Field crop: tomato
Growth stage: 1
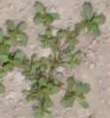
Species: portulaca